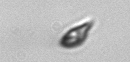
Label: Cryptophyta